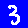
Digit: 3